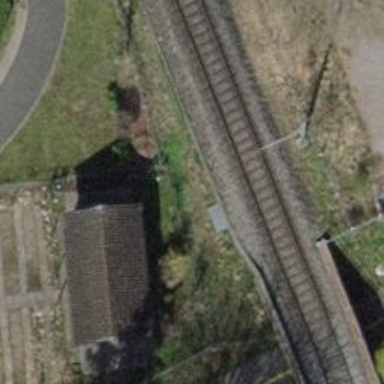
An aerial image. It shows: Bridge with single railway track electrified by contact line.